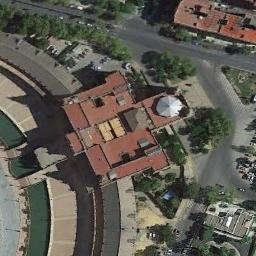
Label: church